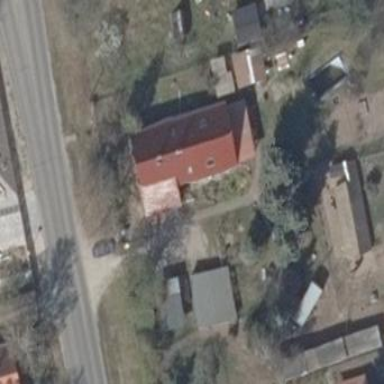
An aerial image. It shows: Gabled roof house.